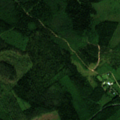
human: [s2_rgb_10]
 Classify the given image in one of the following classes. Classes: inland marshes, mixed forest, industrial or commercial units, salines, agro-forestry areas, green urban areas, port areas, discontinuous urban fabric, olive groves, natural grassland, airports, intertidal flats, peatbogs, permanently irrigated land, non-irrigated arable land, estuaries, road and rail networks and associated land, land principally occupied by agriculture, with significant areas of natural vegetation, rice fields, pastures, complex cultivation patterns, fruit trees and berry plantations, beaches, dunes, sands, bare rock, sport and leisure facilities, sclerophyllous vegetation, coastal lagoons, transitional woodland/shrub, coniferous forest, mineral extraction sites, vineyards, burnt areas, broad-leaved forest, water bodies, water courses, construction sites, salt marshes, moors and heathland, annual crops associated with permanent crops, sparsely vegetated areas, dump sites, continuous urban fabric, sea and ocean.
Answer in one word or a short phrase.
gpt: mixed forest